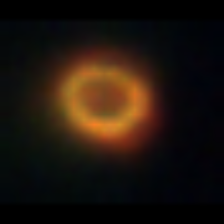
Taxon: NanoPlankton
Group: Other